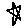
Label: star